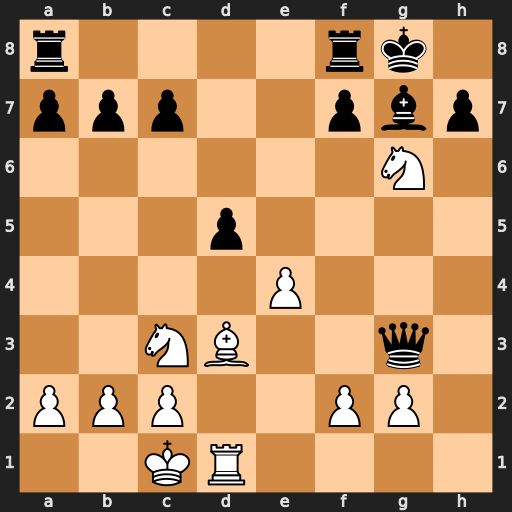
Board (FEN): r4rk1/ppp2pbp/6N1/3p4/4P3/2NB2q1/PPP2PP1/2KR4
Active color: w
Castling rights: -
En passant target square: -
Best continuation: Ne7+ Kh8 fxg3